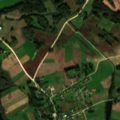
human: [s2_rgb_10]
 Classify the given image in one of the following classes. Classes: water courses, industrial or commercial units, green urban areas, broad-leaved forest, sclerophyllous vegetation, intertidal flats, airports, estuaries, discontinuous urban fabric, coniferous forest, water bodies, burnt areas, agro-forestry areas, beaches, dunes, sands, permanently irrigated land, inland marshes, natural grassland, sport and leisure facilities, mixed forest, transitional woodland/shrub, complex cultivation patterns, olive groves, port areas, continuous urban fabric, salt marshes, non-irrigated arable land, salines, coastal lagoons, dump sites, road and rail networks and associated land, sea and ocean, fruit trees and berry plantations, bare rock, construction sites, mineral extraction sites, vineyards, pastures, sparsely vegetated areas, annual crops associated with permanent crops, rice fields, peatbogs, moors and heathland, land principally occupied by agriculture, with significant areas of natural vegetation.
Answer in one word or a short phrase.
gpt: discontinuous urban fabric, non-irrigated arable land, pastures, complex cultivation patterns, land principally occupied by agriculture, with significant areas of natural vegetation, mixed forest, water bodies